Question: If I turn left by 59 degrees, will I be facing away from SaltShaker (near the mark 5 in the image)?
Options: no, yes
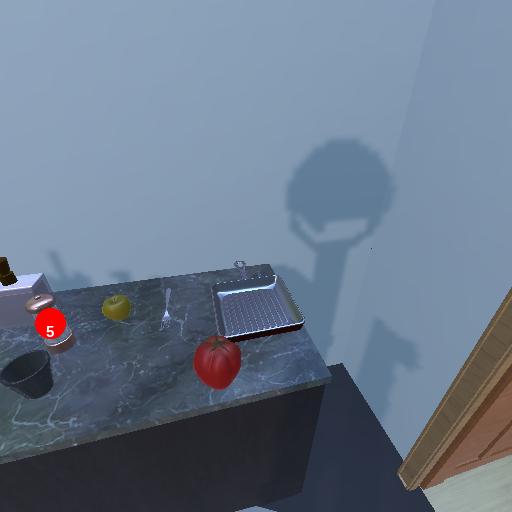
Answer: no